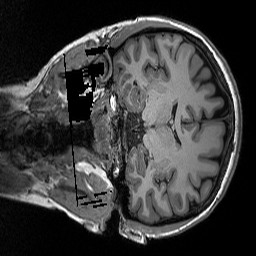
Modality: T1w
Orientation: coronal
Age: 31
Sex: female
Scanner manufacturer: siemens
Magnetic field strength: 3 T
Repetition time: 2.3 s
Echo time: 0.00298 s